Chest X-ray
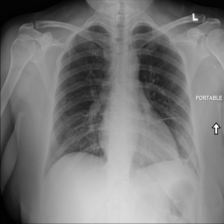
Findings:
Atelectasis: positive
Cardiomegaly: negative
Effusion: negative
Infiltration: positive
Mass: negative
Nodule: negative
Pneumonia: negative
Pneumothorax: negative
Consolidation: negative
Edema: negative
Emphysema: negative
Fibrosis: negative
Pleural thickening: negative
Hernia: negative